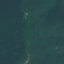
Land use / land cover: Forest